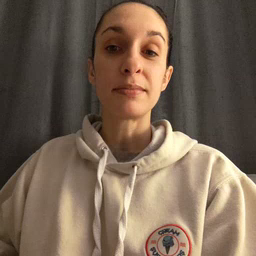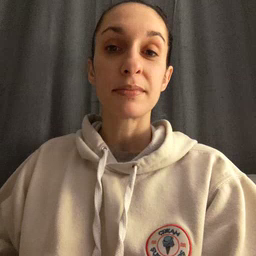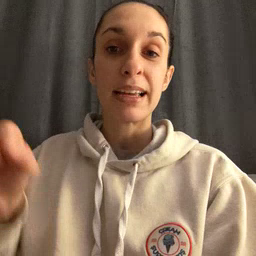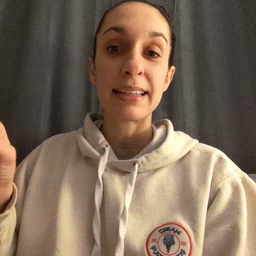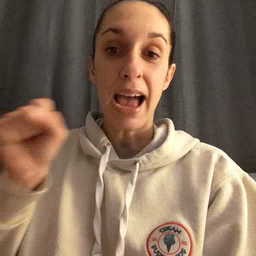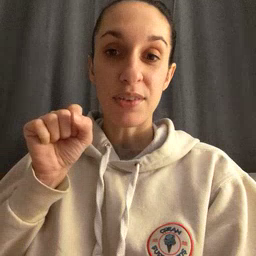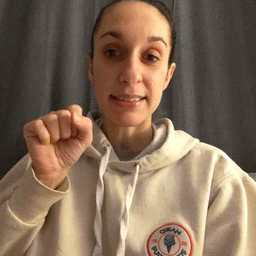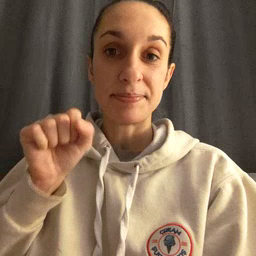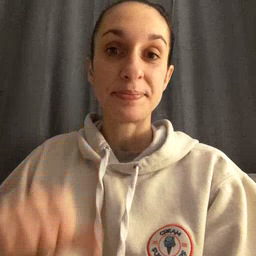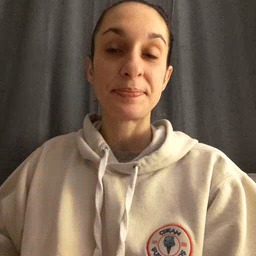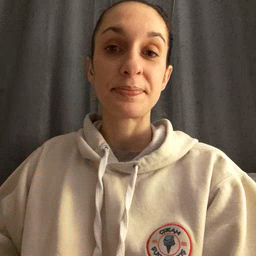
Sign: carrot